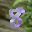
Label: 8